Question: I am writing a simple tic tac toe application that has 3 by 3 array of buttons, when someone wins it changes colors, however when colors change it becomes of bigger size and you cannot see individual buttons? so my question is how do i make them change color but stay the same size? picture is instead of thousand words attached. the below code is non contiguous, first i initialize button to default, then when we have a winner color of winning buttons will change and then on game reset I return buttons to the default state; please tell me how to make button color red without it going out of button boundaries or if there is a better way to implement the entire thing.
'''
button00.setBackgroundResource(android.R.drawable.btn_default);
button00.setBackgroundColor(Color.RED);
button00.setBackgroundResource(android.R.drawable.btn_default);
'''
'''
<RelativeLayout xmlns:android="http://schemas.android.com/apk/res/android"
xmlns:tools="http://schemas.android.com/tools"
android:layout_width="match_parent"
android:layout_height="match_parent"
android:paddingBottom="@dimen/activity_vertical_margin"
android:paddingLeft="@dimen/activity_horizontal_margin"
android:paddingRight="@dimen/activity_horizontal_margin"
android:paddingTop="@dimen/activity_vertical_margin"
tools:context=".MainActivity" >
<Button
android:id="@+id/Button01"
android:layout_width="90dp"
android:layout_height="90dp"
android:layout_alignParentLeft="true"
android:layout_alignParentTop="true"
android:text="@string/hello_world" />
<Button
android:id="@+id/Button00"
android:layout_width="90dp"
android:layout_height="90dp"
android:layout_alignBaseline="@+id/Button01"
android:layout_alignBottom="@+id/Button01"
android:layout_toRightOf="@+id/Button01"
android:text="@string/hello_world" />
<Button
android:id="@+id/Button02"
android:layout_width="90dp"
android:layout_height="90dp"
android:layout_alignBaseline="@+id/Button00"
android:layout_alignBottom="@+id/Button00"
android:layout_toRightOf="@+id/Button00"
android:text="@string/hello_world" />
<Button
android:id="@+id/Button10"
android:layout_width="90dp"
android:layout_height="90dp"
android:layout_below="@+id/Button00"
android:layout_toLeftOf="@+id/Button00"
android:text="@string/hello_world" />
<Button
android:id="@+id/Button11"
android:layout_width="90dp"
android:layout_height="90dp"
android:layout_alignBaseline="@+id/Button10"
android:layout_alignBottom="@+id/Button10"
android:layout_toLeftOf="@+id/Button02"
android:text="@string/hello_world" />
<Button
android:id="@+id/Button12"
android:layout_width="90dp"
android:layout_height="90dp"
android:layout_alignBaseline="@+id/Button11"
android:layout_alignBottom="@+id/Button11"
android:layout_alignLeft="@+id/Button02"
android:text="@string/hello_world" />
<Button
android:id="@+id/Button20"
android:layout_width="90dp"
android:layout_height="90dp"
android:layout_alignLeft="@+id/Button10"
android:layout_below="@+id/Button10"
android:text="@string/hello_world" />
<Button
android:id="@+id/Button21"
android:layout_width="90dp"
android:layout_height="90dp"
android:layout_alignBaseline="@+id/Button20"
android:layout_alignBottom="@+id/Button20"
android:layout_toLeftOf="@+id/Button12"
android:text="@string/hello_world" />
<Button
android:id="@+id/Button22"
android:layout_width="90dp"
android:layout_height="90dp"
android:layout_alignBaseline="@+id/Button21"
android:layout_alignBottom="@+id/Button21"
android:layout_alignLeft="@+id/Button12"
android:text="@string/hello_world" />
<TextView
android:id="@+id/testButton"
android:layout_width="260dp"
android:layout_height="50dp"
android:layout_alignLeft="@+id/Button20"
android:layout_below="@+id/Button20"
android:text="@string/hello_world" />
<!--
<Button
android:id="@+id/resetButton"
android:layout_width="260dp"
android:layout_height="90dp"
android:layout_alignLeft="@+id/testButton"
android:layout_below="@+id/testButton"
android:layout_marginTop="25dp"
android:text="@string/hello_world" /> -->
</RelativeLayout>
'''
>
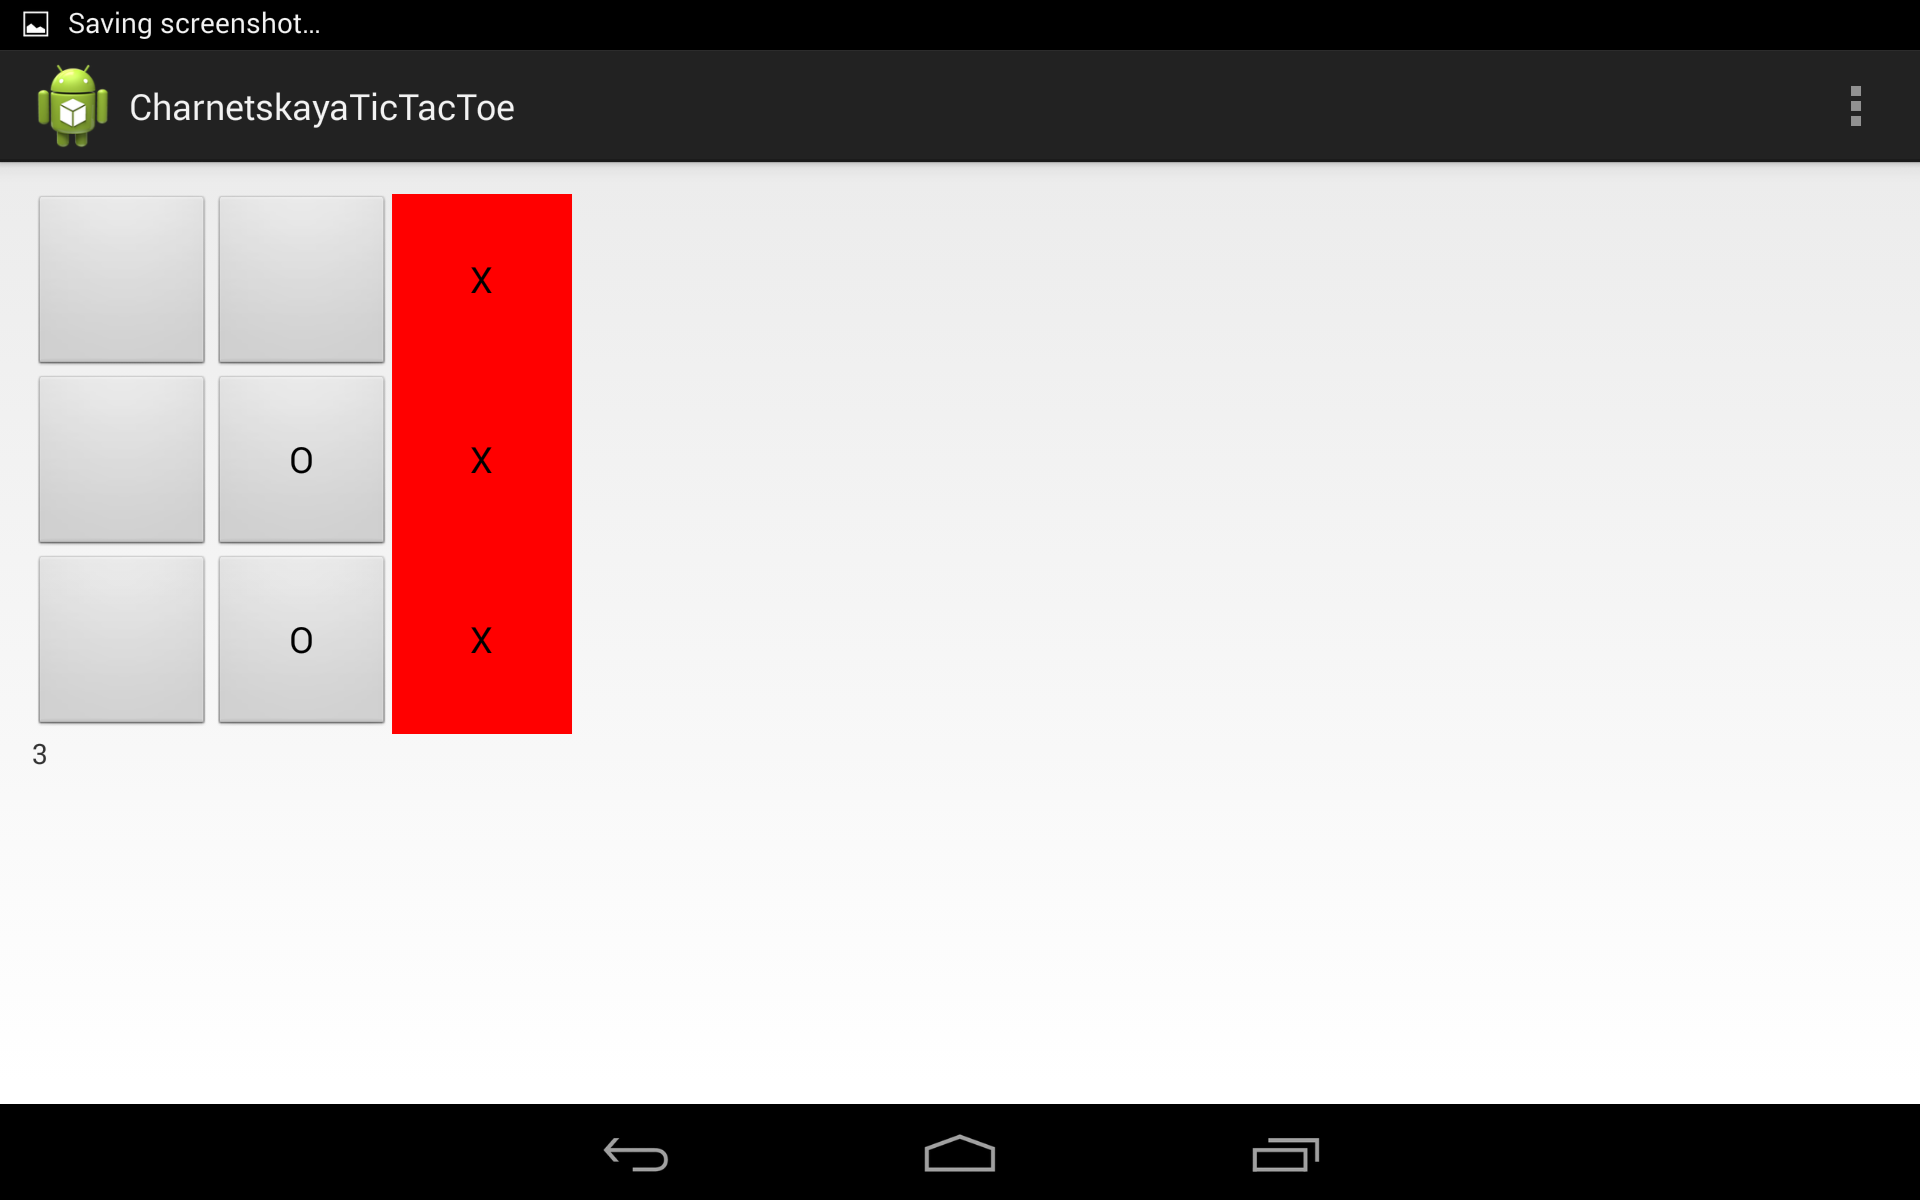
Answer: Instead of 'Button' background color by 'setBackgroundResource()' in the following line...
'''
button00.setBackgroundColor(Color.RED);
'''
Use 'setColorFilter()' as the below line...
'''
button00.getBackground().setColorFilter(Color.RED, PorterDuff.Mode.MULTIPLY);
'''
So, your updated code will be...
'''
button00.setBackgroundResource(android.R.drawable.btn_default);
button00.getBackground().setColorFilter(Color.RED, PorterDuff.Mode.MULTIPLY);
'''